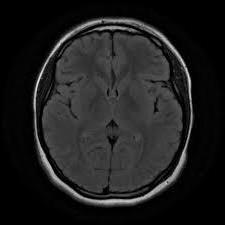
Label: notumor